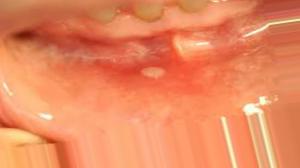
Condition: Mouth Ulcer